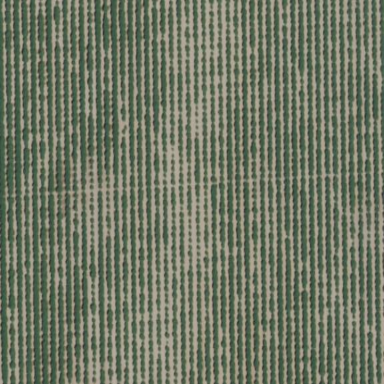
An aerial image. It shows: Almond orchard with rows of almond trees.